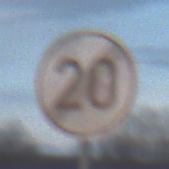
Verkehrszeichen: EndeGeschwindigkeit20
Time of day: SunriseSunset
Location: Outdoor (Nature)
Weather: PartlyCloudy
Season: NotSpecified
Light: Natural